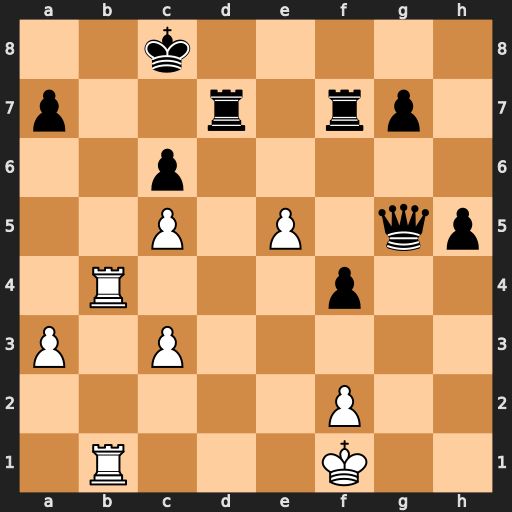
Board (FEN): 2k5/p2r1rp1/2p5/2P1P1qp/1R3p2/P1P5/5P2/1R3K2
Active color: w
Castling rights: -
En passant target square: -
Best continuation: Rb8+ Kc7 R1b7#